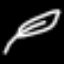
Label: leaf